This grayscale texture is a bearing vibration snapshot reshaped row-by-row into a square image. Determine the bearing's health state. Answer with exactly one of: normal, inner_race, outer_race, ball.
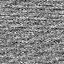
Answer: normal